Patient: sex M, age 74
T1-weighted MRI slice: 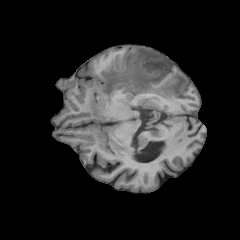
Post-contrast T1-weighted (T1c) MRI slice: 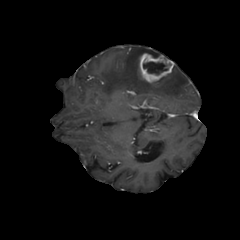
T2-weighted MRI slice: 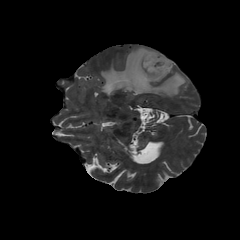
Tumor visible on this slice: yes
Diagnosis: Glioblastoma, IDH-wildtype
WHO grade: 4